Field crop: maize
Growth stage: 1
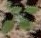
Species: chenopodium